Field crop: maize
Growth stage: 2
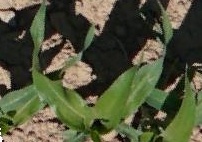
Species: maize